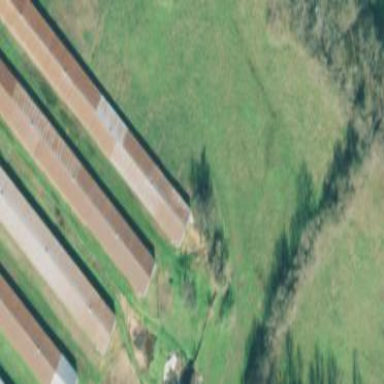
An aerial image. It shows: Farm auxiliary building.